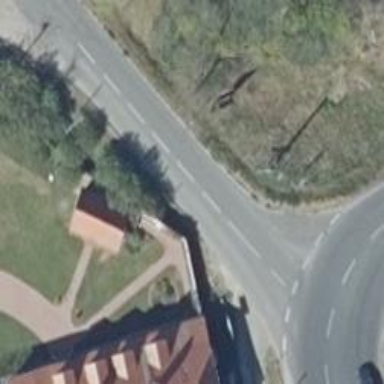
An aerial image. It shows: Tertiary road.